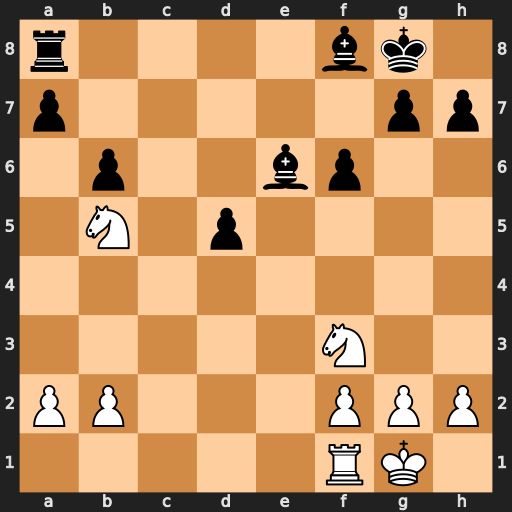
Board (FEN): r4bk1/p5pp/1p2bp2/1N1p4/8/5N2/PP3PPP/5RK1
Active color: w
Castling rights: -
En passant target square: -
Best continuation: Nc7 Rc8 Nxe6